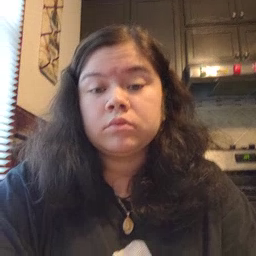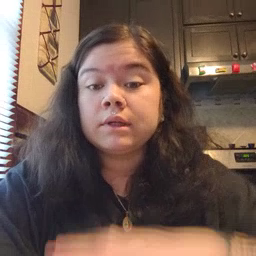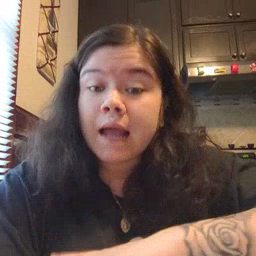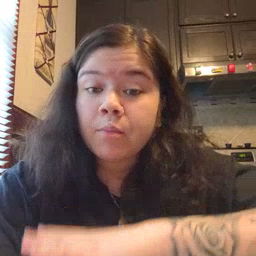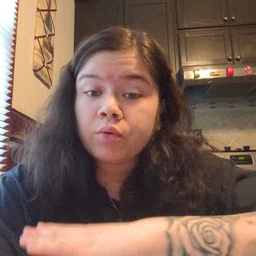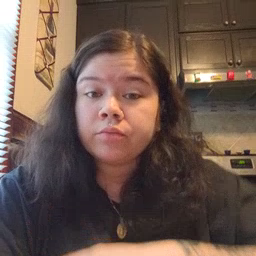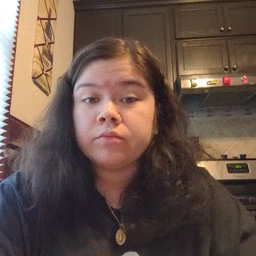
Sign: table